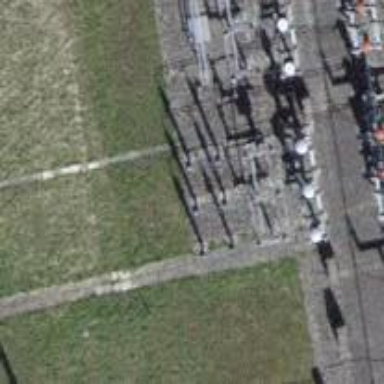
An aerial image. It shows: Insulator used in power equipment.